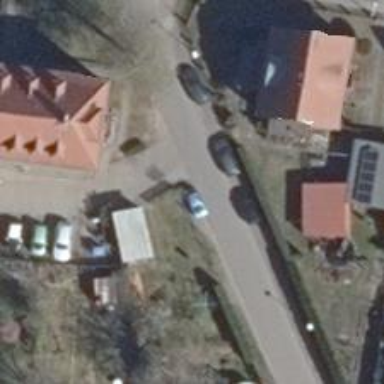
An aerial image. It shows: Asphalt road in residential area.